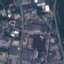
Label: Industrial